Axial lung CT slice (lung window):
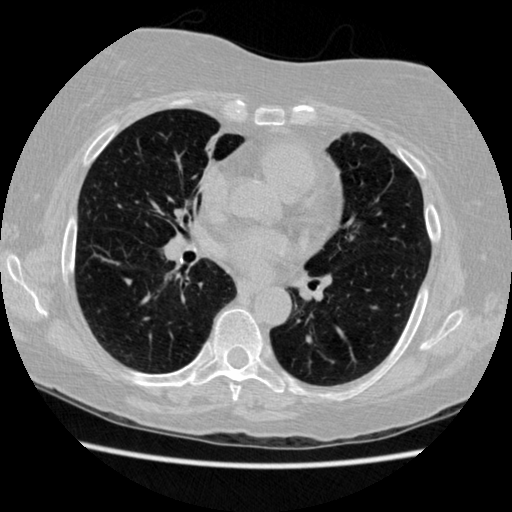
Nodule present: no